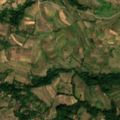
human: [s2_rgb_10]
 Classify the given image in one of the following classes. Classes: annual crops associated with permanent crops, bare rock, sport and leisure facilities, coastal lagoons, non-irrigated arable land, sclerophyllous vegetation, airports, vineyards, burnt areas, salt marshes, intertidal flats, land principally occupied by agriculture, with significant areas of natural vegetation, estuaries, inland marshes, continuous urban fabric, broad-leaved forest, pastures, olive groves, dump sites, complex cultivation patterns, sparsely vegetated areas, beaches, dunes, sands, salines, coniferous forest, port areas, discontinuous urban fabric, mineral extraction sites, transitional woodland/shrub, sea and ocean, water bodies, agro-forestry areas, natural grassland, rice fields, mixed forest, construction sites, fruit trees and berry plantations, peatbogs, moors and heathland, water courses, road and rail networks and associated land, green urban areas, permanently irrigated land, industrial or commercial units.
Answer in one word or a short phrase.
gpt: complex cultivation patterns, land principally occupied by agriculture, with significant areas of natural vegetation